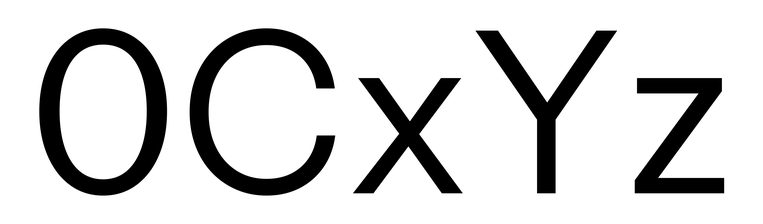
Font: InstrumentSans_Regular